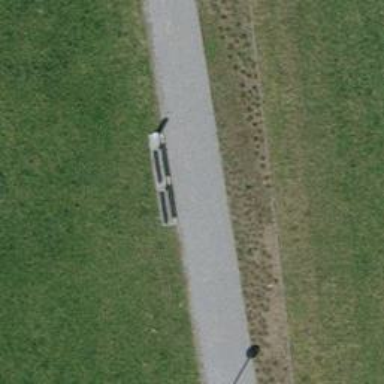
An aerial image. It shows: Brown bench.